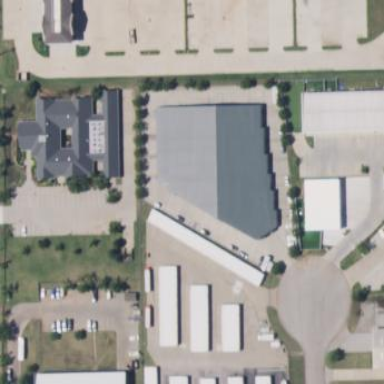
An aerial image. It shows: Commercial building.